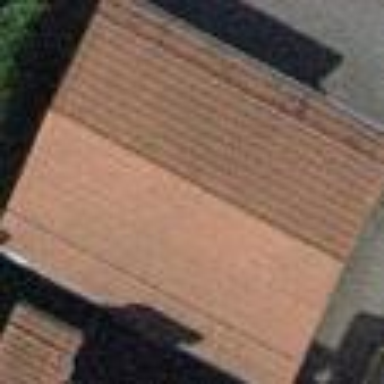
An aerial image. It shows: Group of garages.